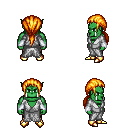
a pixel art fantasy rpg character, male body template, orc, green skin, white robe, gold greaves, light blonde ponytail hairstyle, white cloth bracers, gold boots, four views (front, back, left, right), 2x2 character sprite sheet, small pixel art, hard edges, no anti-aliasing